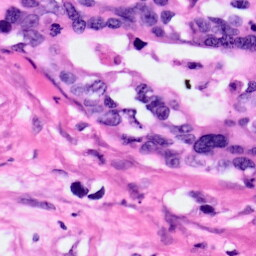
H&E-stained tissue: Pancreatic